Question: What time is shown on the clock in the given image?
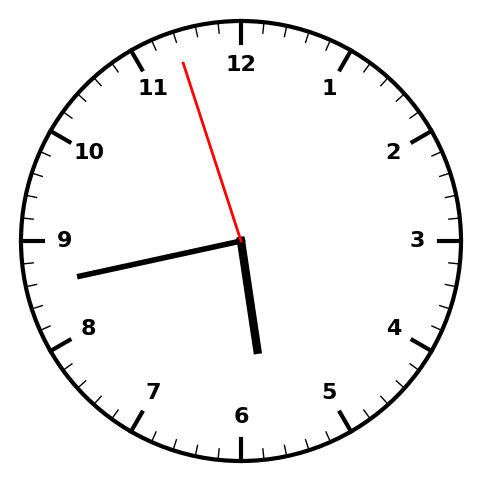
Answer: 05:42:57